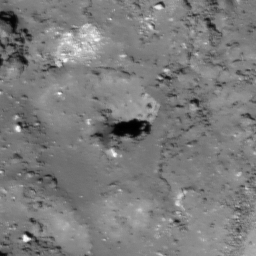
Pit: Tharp 3
Host crater: Tharp
Host type: impact_melt
Lunar coordinates: latitude -30.571, longitude 145.663